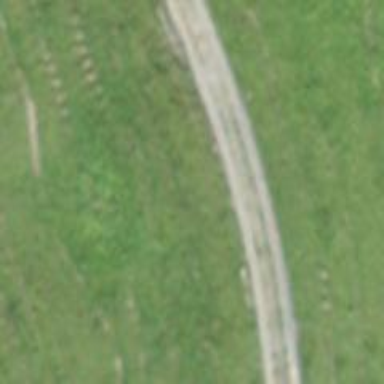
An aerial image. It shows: Track with grade 2 tracktype.